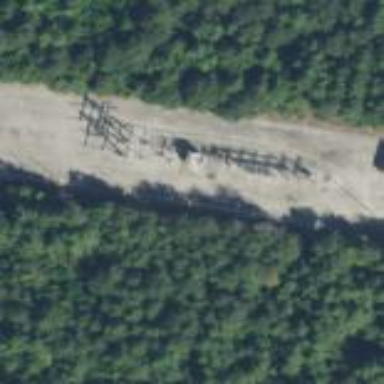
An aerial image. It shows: Distribution power substation secured by fence.